Interaction volume radius: 10 \u00c5
Interaction volume height: 15 \u00c5
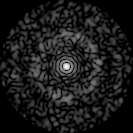
Disorder parameter: 0.8003